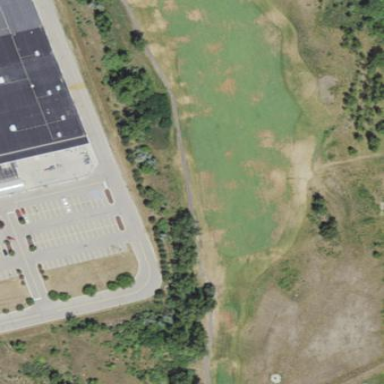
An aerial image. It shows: Area with grass used as rough in golf course.